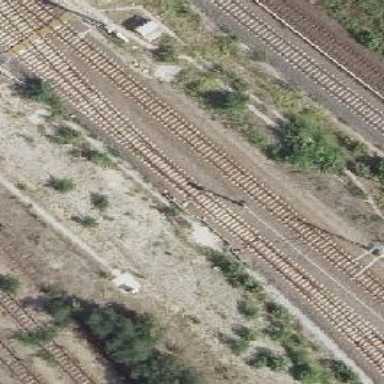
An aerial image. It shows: Railway signal.